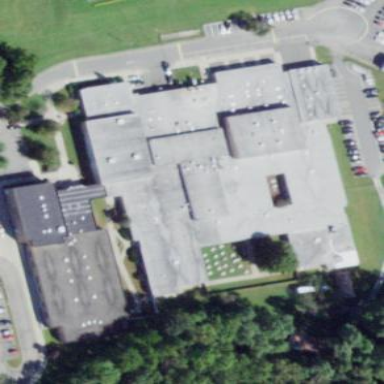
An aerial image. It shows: School building.